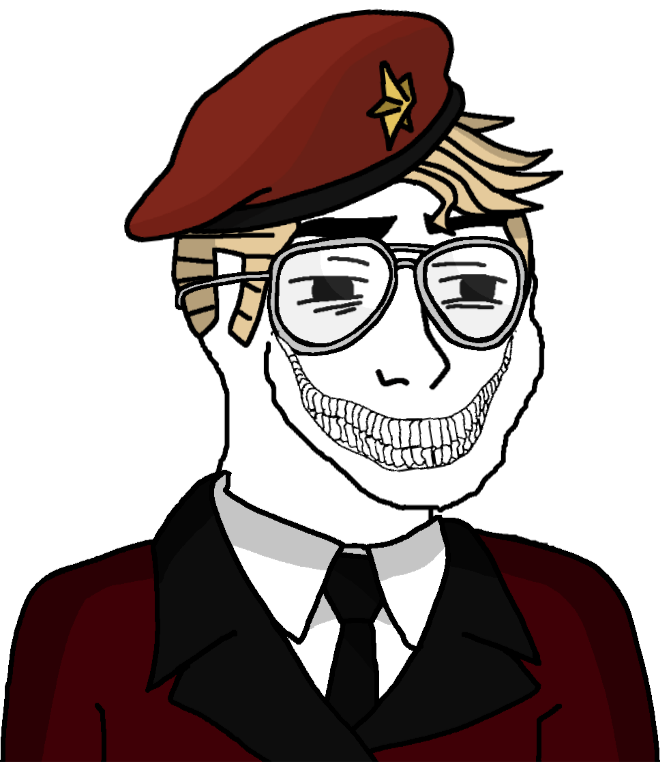
Label: 5_Oomer